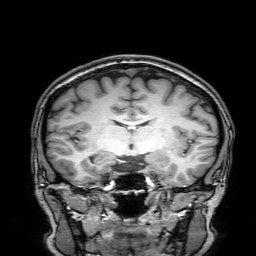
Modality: T1w
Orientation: sagittal
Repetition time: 0.00828 s
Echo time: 0.00388 s